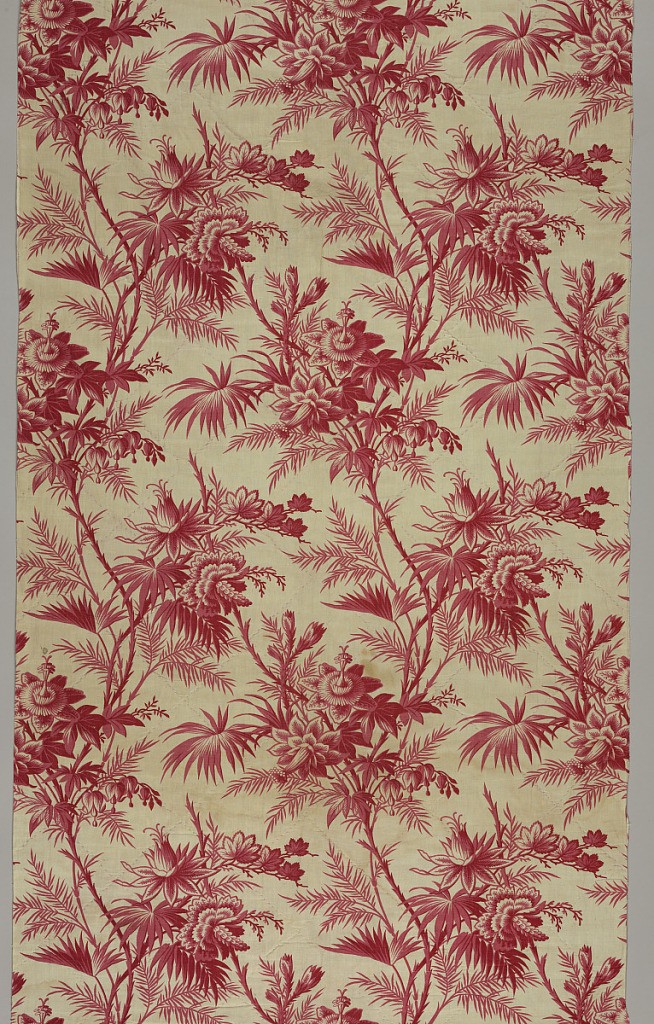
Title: Bedcover
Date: late 19th century
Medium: cotton Technique: printed by engraved roller on plain weave
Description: Bedcover made with different fabrics on each side. One side has a design of large-scale flowers and birds on a trellis of gnarled branches in shades of deep purple and yellow on white ground. Reverse side has large scale pattern of flowers in red on white ground.